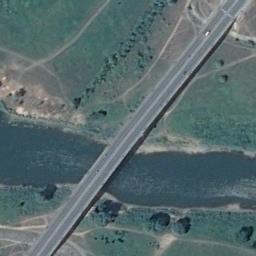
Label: bridge